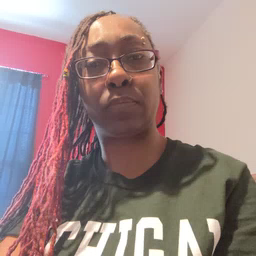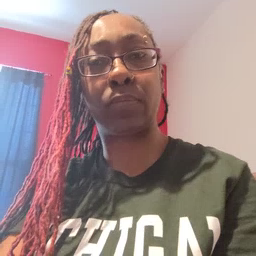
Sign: like